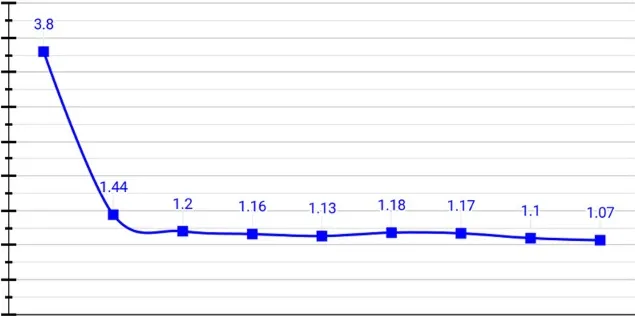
Timeline of INR levels over 12 days. Day one represents admission day with the initial INR value of 3.8, subsequent days manifest a consistent decrease observed with a value of 1.07 on day 12. . INR: international normalized ratio.
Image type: chart (chart)